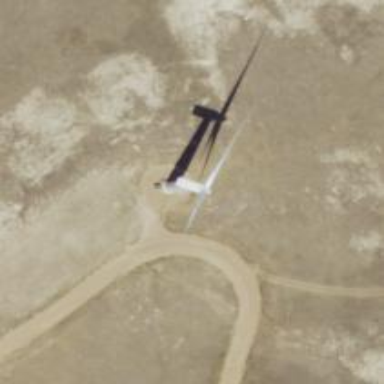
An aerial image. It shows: Wind generator powered by wind. The generator type is horizontal axis and it uses wind turbines.